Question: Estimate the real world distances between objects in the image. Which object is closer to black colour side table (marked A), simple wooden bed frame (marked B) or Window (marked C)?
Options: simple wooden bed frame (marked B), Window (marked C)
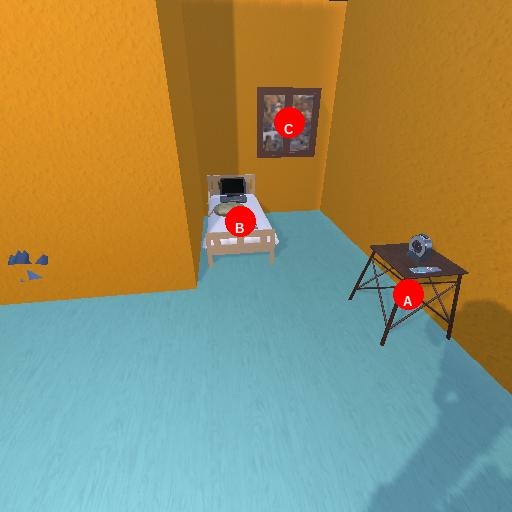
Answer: simple wooden bed frame (marked B)